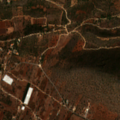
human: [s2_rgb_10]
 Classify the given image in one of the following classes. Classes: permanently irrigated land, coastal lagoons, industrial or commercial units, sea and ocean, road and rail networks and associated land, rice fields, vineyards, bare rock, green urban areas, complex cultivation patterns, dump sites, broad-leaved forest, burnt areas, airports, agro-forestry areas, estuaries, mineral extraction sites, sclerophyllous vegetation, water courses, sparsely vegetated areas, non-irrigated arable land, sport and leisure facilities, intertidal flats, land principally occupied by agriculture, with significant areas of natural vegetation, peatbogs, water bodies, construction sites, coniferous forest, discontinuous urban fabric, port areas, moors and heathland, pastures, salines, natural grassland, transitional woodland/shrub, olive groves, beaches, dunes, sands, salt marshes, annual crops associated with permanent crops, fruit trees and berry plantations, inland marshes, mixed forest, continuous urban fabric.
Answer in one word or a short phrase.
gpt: annual crops associated with permanent crops, complex cultivation patterns, land principally occupied by agriculture, with significant areas of natural vegetation, sclerophyllous vegetation